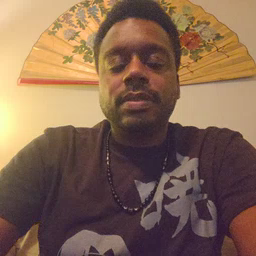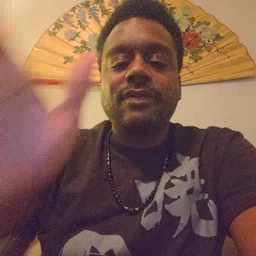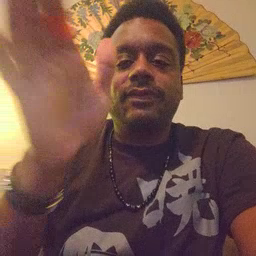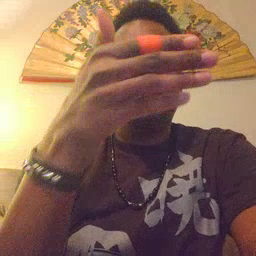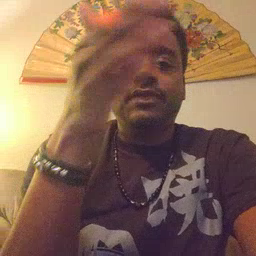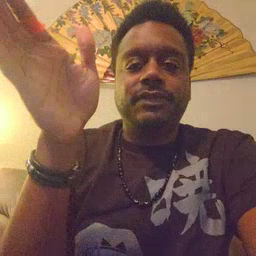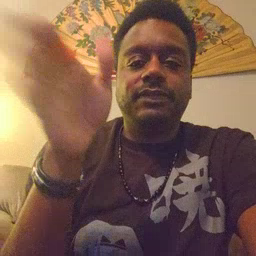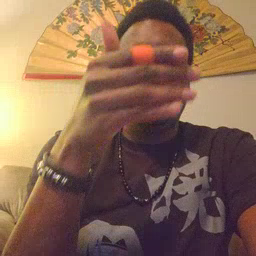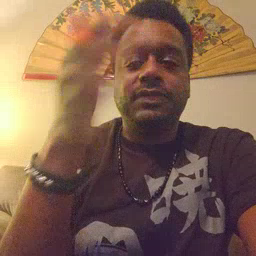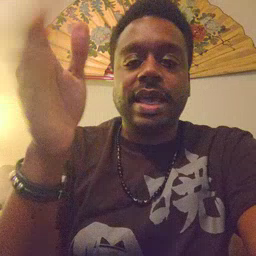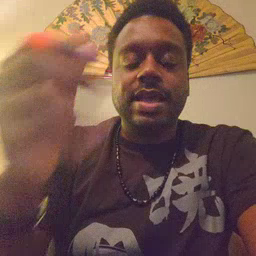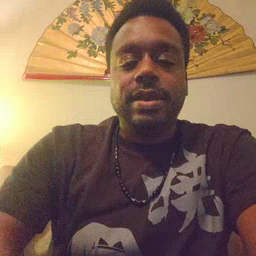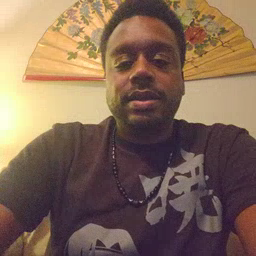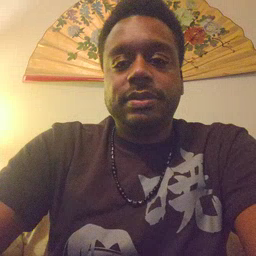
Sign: flag